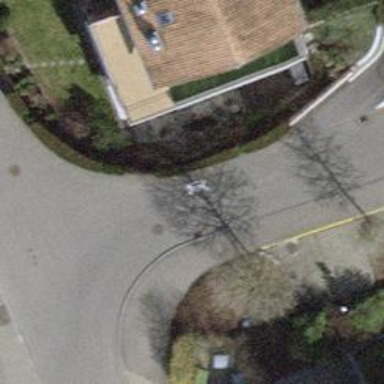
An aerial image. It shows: Sidewalk.